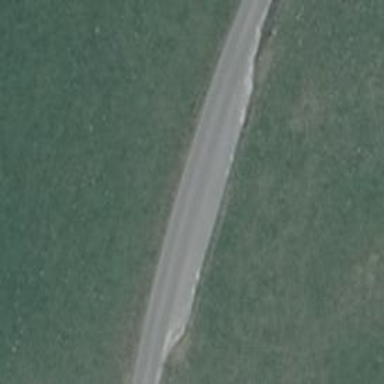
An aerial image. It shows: Passing place on the road.